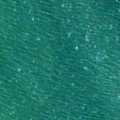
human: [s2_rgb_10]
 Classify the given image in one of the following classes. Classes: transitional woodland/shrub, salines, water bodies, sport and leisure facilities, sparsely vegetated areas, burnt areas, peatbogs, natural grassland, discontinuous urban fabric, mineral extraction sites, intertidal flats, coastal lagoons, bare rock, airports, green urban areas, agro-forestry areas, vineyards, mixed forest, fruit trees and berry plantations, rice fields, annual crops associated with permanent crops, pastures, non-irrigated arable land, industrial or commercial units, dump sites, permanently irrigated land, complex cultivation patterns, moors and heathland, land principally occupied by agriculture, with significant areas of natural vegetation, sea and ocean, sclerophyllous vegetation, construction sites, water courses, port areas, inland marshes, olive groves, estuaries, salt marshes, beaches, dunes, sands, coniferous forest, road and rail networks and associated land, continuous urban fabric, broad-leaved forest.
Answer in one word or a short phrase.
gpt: sea and ocean